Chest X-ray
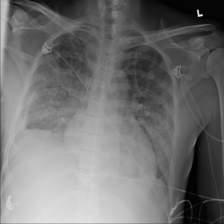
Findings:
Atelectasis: negative
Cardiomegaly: negative
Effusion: negative
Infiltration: positive
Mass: negative
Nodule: negative
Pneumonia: negative
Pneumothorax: negative
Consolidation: negative
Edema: positive
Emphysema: negative
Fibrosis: negative
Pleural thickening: negative
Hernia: negative